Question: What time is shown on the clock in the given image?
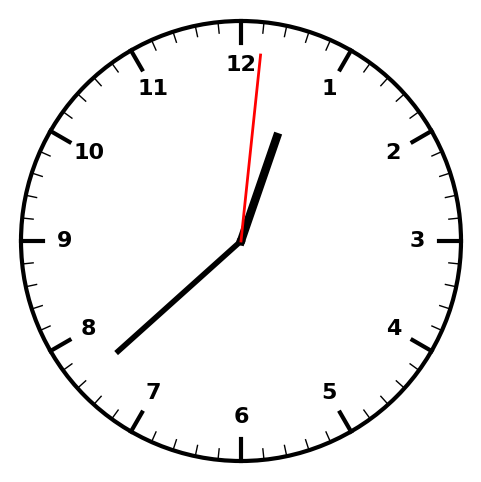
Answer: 12:38:01